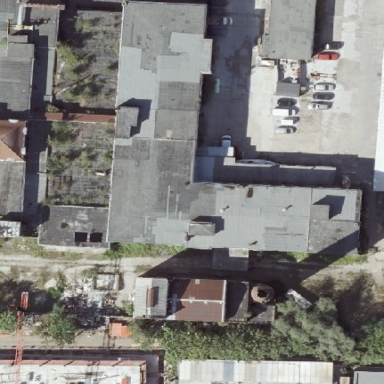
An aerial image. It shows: Industrial building with flat roof.